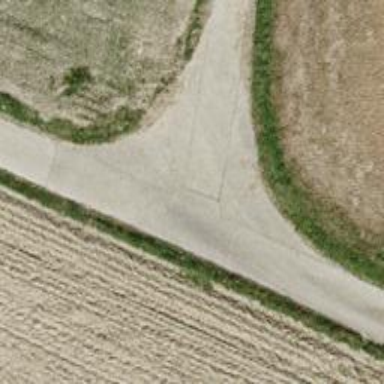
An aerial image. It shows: Concrete track with grade1 quality.